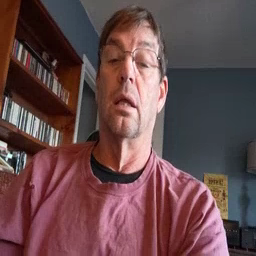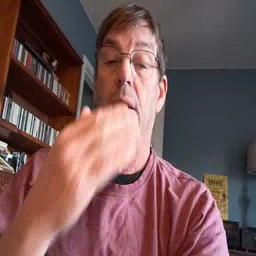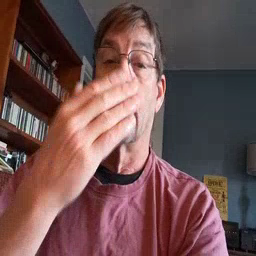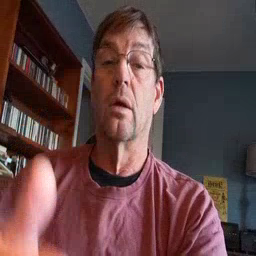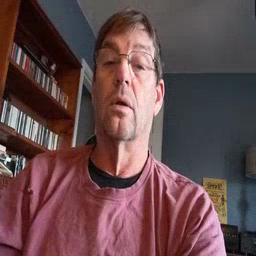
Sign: thankyou